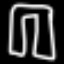
Label: pants